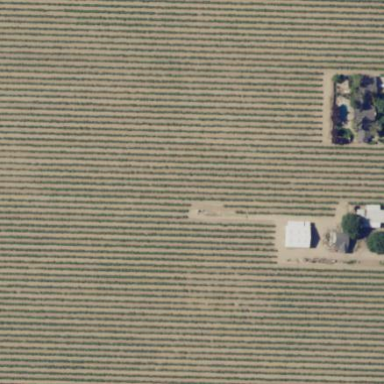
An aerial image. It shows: Vineyard with grape crops.